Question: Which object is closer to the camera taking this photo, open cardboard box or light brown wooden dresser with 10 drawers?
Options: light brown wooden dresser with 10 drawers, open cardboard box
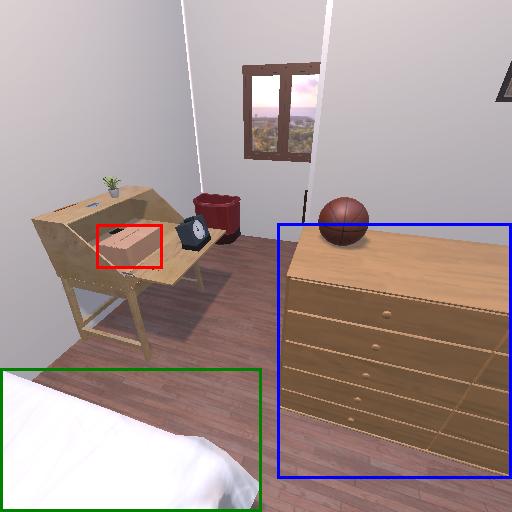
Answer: light brown wooden dresser with 10 drawers